Question: I have read this <URL> and I have tried with many examples but i could not put two images one beside the other, each one with a width 50% and at the same time that this images maintain their aspect ratio. I do not understand what restrictions need to.
I have this:

In the image you can see the viewcontroller structure, 2 imageview and the constraints.
Please I need help, at least one similar example. Thanks.
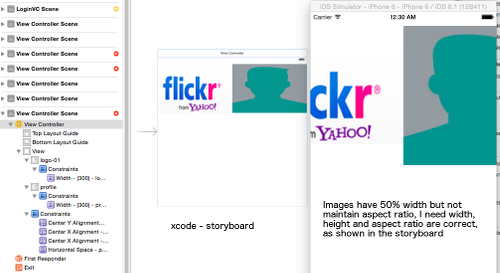
Answer: I can see you have missing constraints on your scene, so that could be an issue.
I would put the 'UIImageView's in a container view pinned to your main view, making sure there are no missing constraints. The benefit of this is in debugging - you can give it a different BG colour and make sure it's resizing itself properly on the simulator/device. I found that putting the image views inside this helps enormously.
Then you need to specify Aspect Ratio constraints on your image views, and also make them equal widths and heights. Add some small constant horizontal spacing between your image views and top/leading/trailing to the container view, and let auto-layout decide the optimal image sizes.
I've included a screenshot of my storyboard:-

This renders like so:-